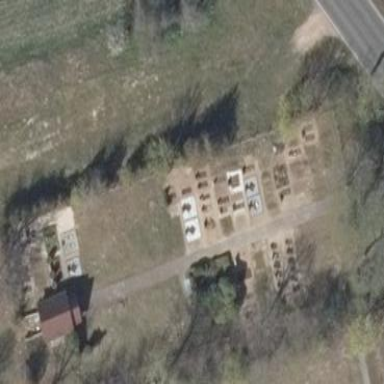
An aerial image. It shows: Cemetery.